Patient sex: M
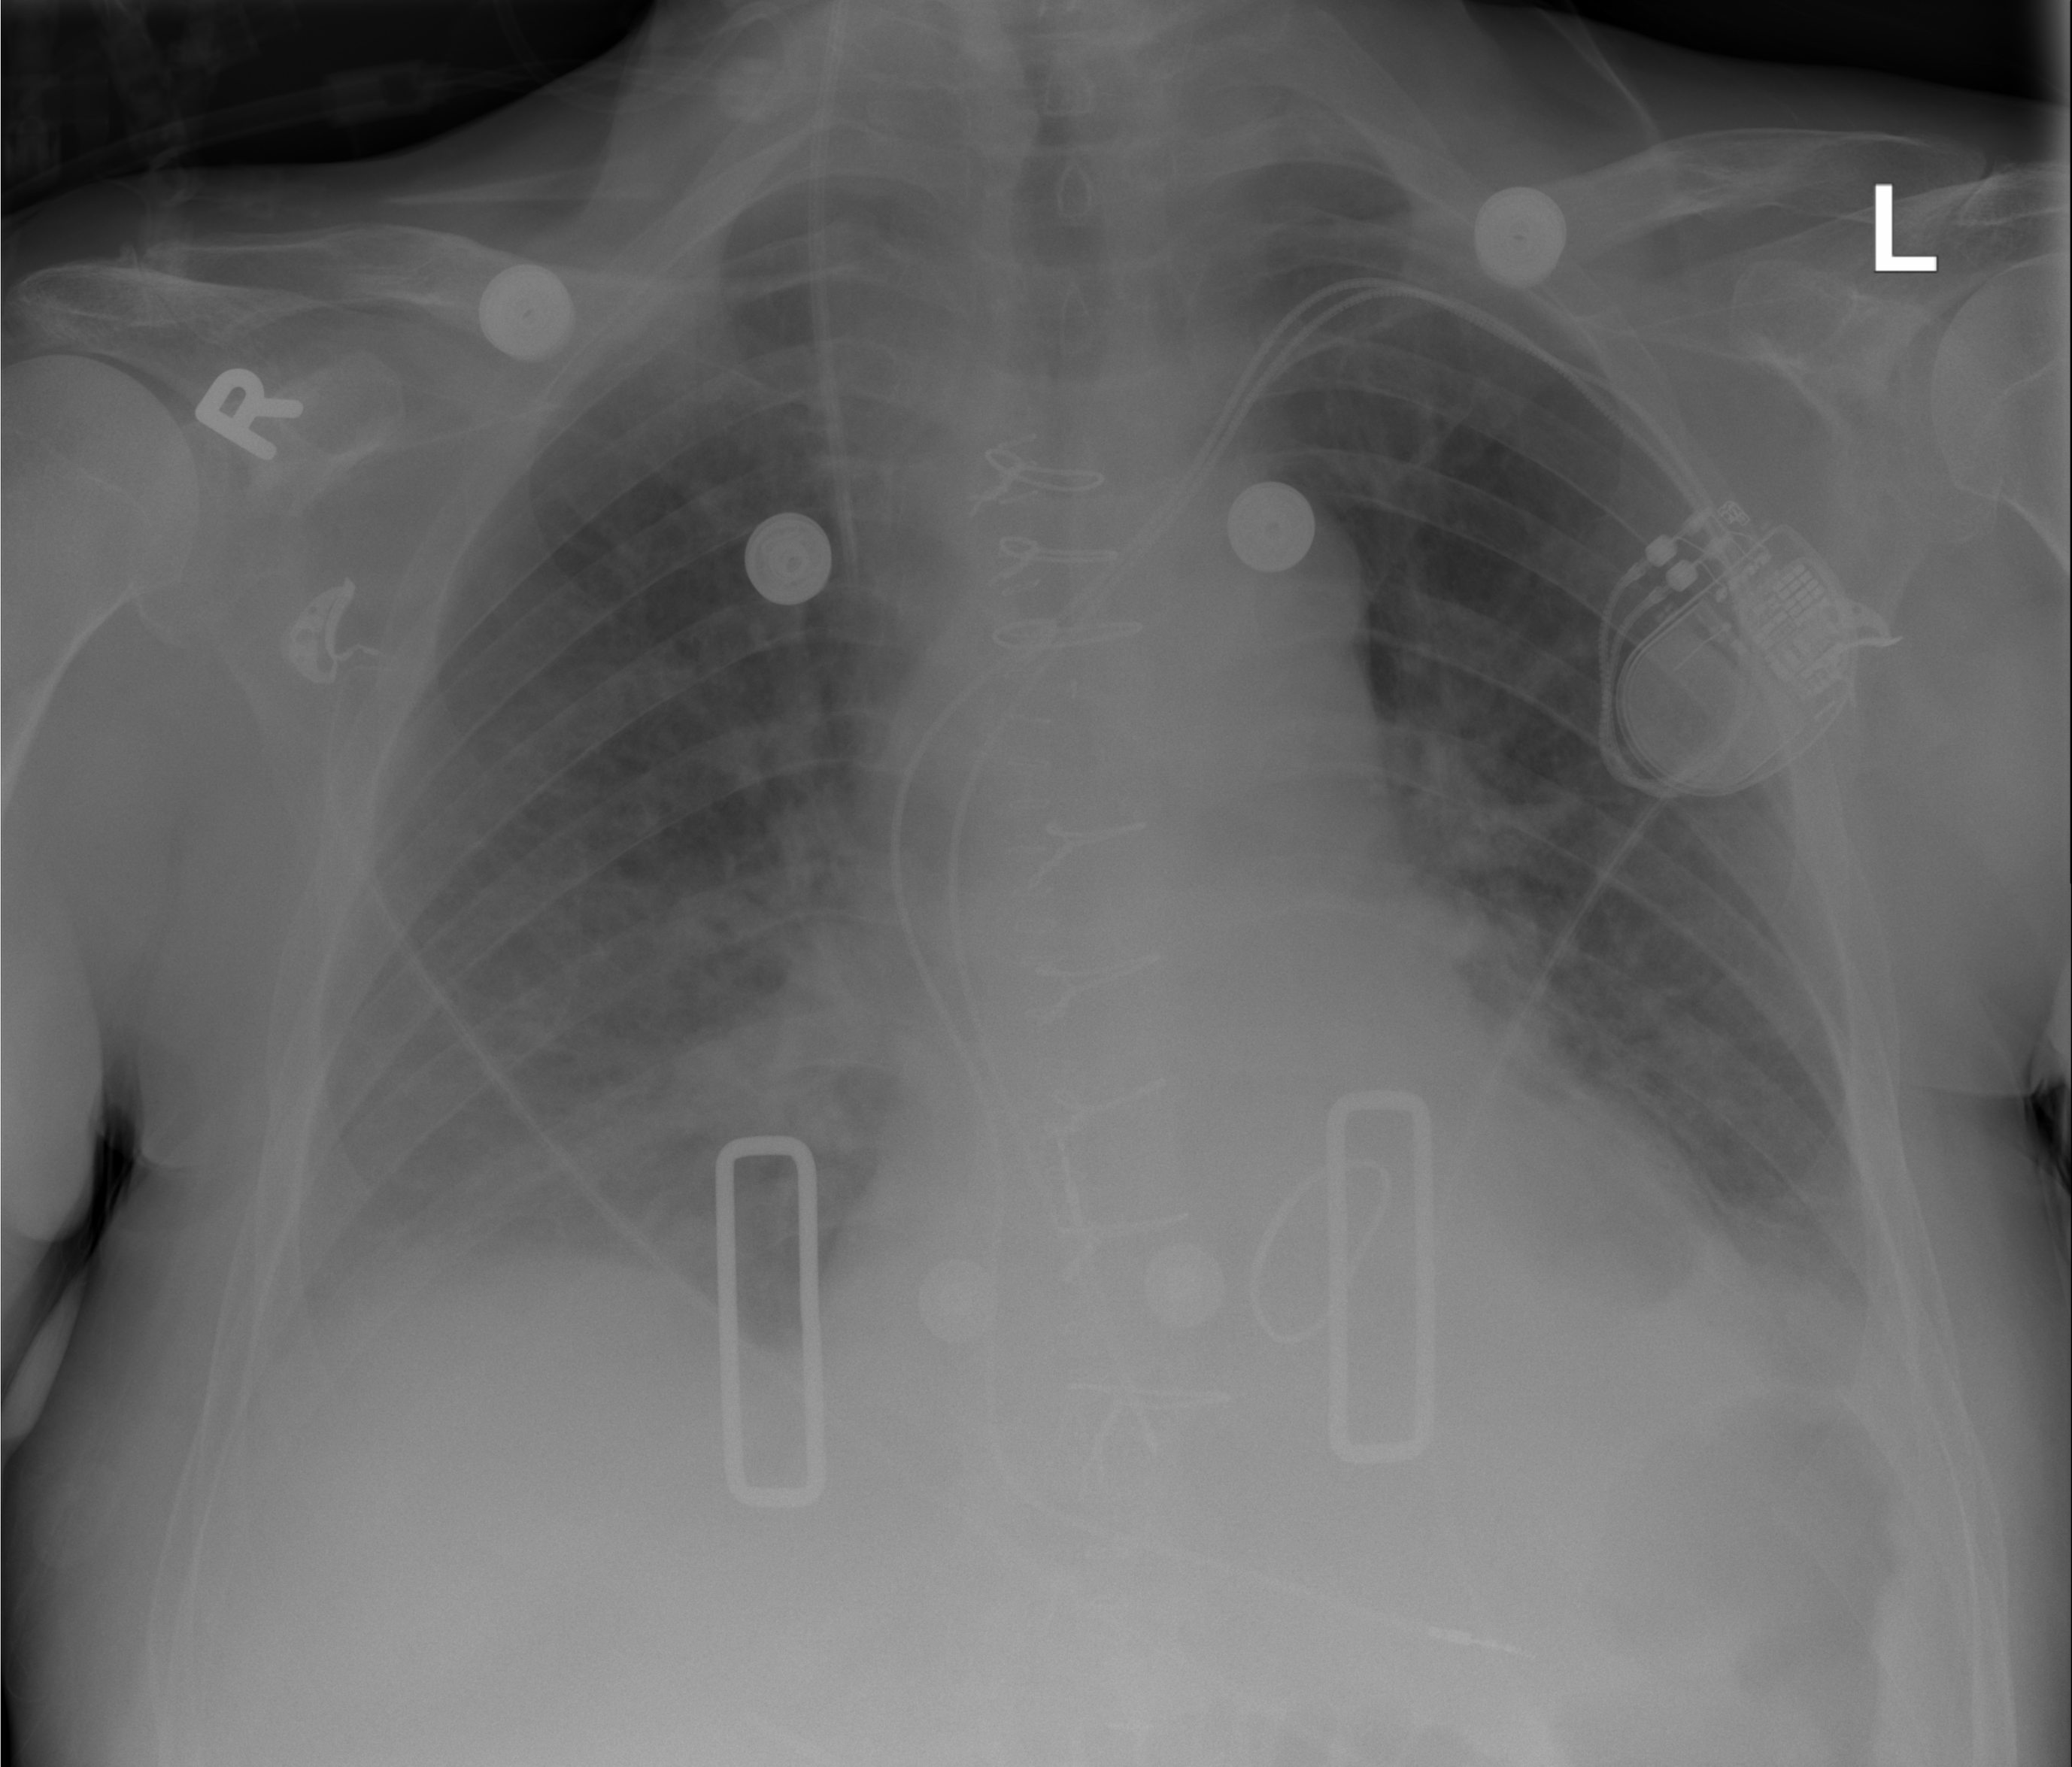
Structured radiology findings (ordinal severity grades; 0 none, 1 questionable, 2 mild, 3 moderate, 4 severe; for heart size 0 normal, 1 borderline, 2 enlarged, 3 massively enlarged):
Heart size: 2
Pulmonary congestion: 2
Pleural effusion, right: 2
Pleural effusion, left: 2
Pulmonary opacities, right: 2
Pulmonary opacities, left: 1
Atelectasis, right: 2
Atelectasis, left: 2